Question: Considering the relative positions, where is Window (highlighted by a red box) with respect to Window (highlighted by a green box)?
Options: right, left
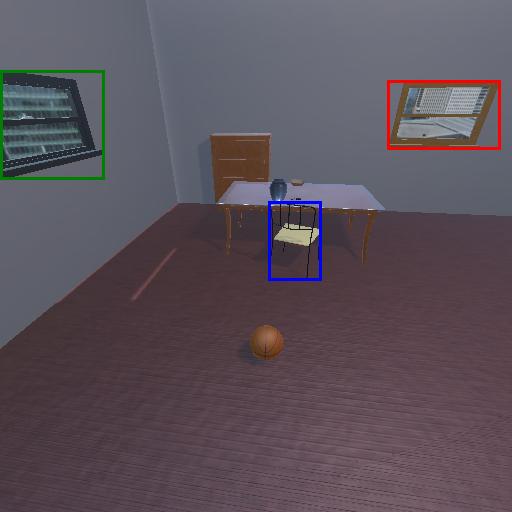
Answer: right